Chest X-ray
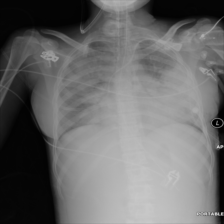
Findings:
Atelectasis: negative
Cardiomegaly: negative
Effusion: negative
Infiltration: negative
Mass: negative
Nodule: negative
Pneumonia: negative
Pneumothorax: negative
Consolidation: negative
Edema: negative
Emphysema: negative
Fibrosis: negative
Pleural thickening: negative
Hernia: negative